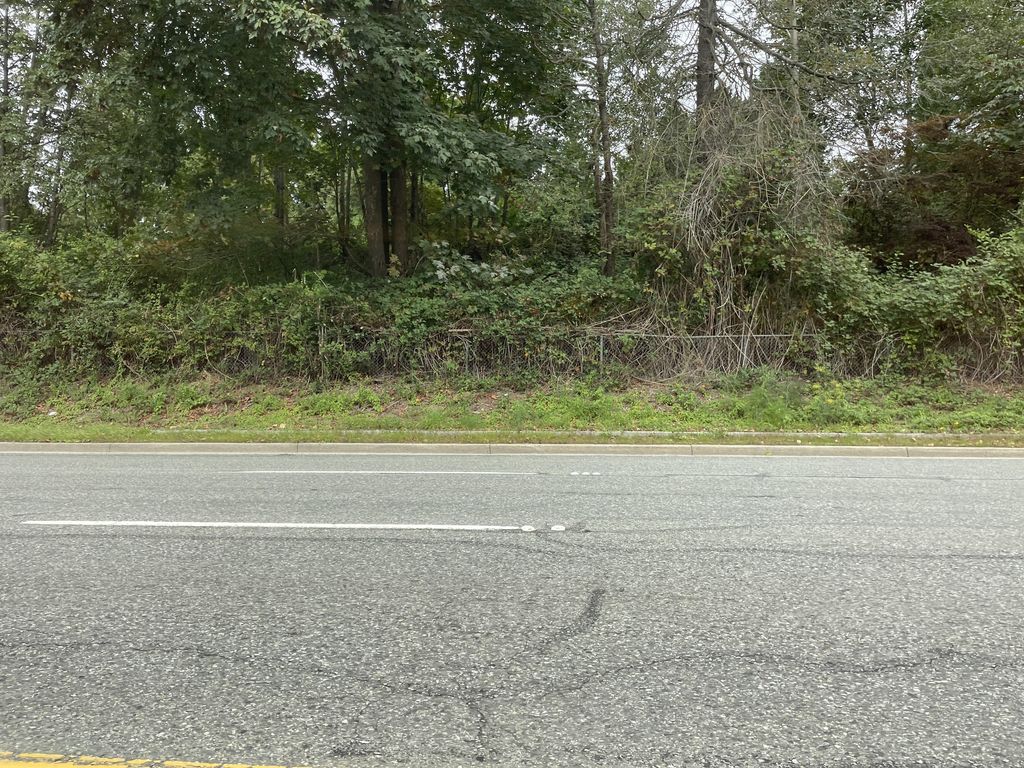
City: vancouver